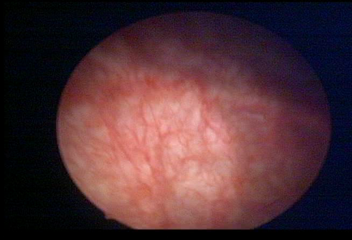
Modality: WLC
Class: Normal mucosa
Bladder cancer association: No